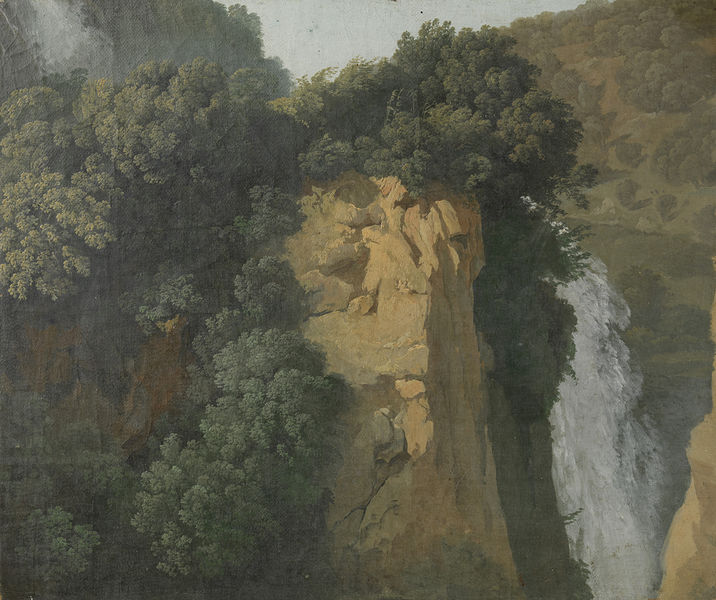
Titel: Begroeide rotsen met een waterval in Italië, misschien bij Tivoli
Künstler: Hendrik Voogd
Standort: Amsterdam
Institution: Rijksmuseum
Schlagwörter: berg, felsen, gemälde, himmel, schatten, wasser, fluss, grün, landschaft, sand, braun, licht, weiss, hügel, natur, wald, wasserfall, sommer, berge, fels, gebirge, hang, steilhang, ölgemälde, wild, buschwerk, ursprünglich, wasserfgall, schrof